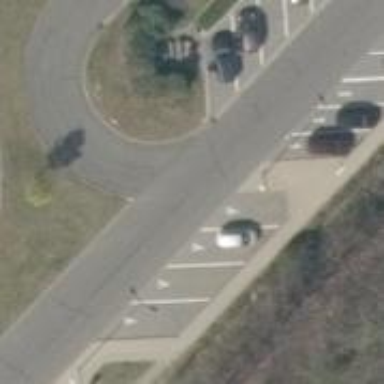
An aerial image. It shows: Asphalt parking aisle designated as service road.